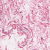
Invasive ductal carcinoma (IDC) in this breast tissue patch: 0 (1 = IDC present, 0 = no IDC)